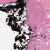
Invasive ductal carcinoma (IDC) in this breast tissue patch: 0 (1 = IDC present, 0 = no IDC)